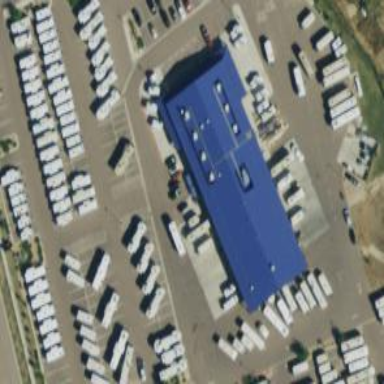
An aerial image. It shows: Caravan shop.